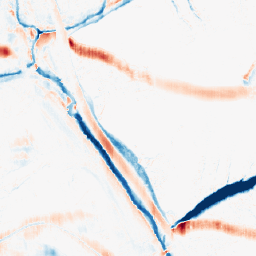
Category: morphological
Decomposition family: morphological_ellipse
Decomposition parameters: operation: average
width: 20
height: 5
Upsampling method: nearest
Upsampling parameters: scale: 2
Upsampling scale: 2